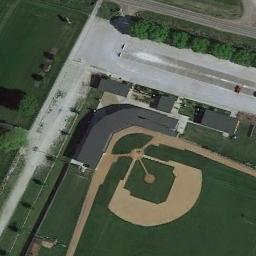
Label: baseball_diamond